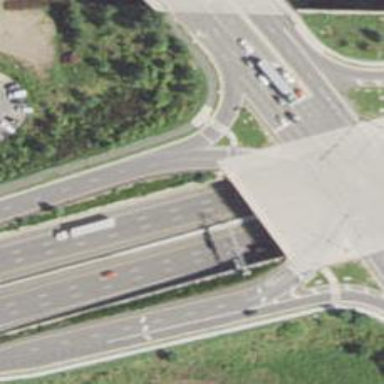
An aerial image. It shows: Separate sidewalk along trunk link highway.